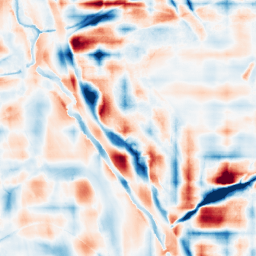
Category: wavelet
Decomposition family: wavelet_reverse_biorthogonal
Decomposition parameters: wavelet: rbio4.4
level: 5
Upsampling method: sinc_blackman
Upsampling parameters: scale: 4
kernel_size: 16
Upsampling scale: 4